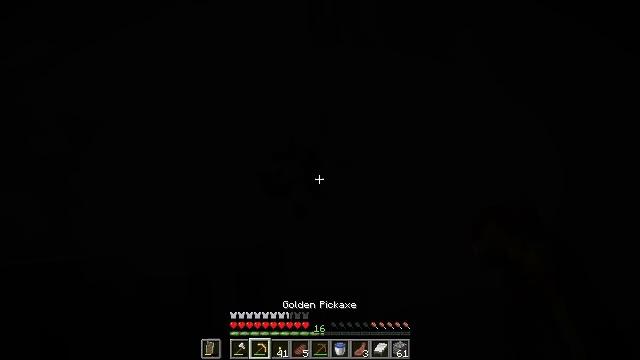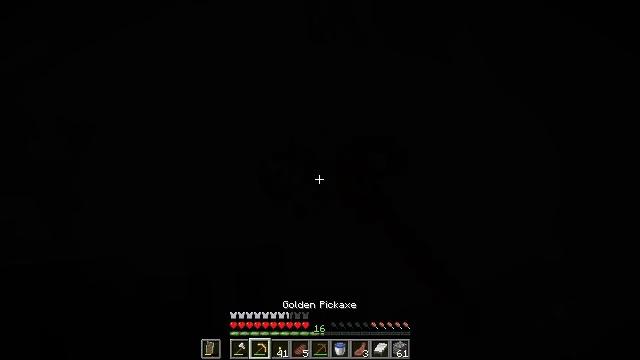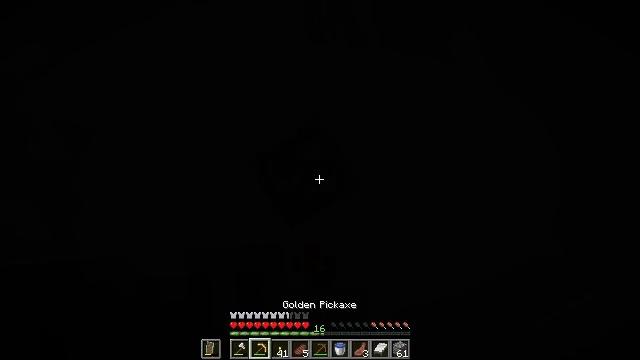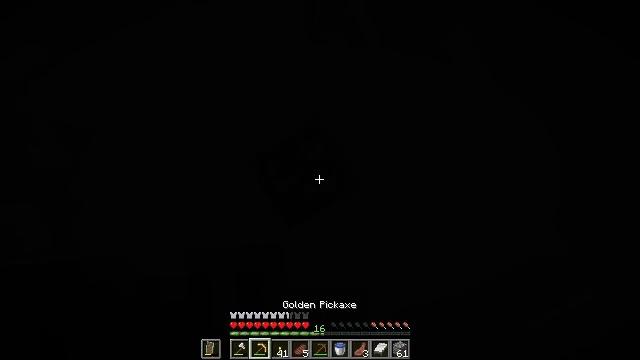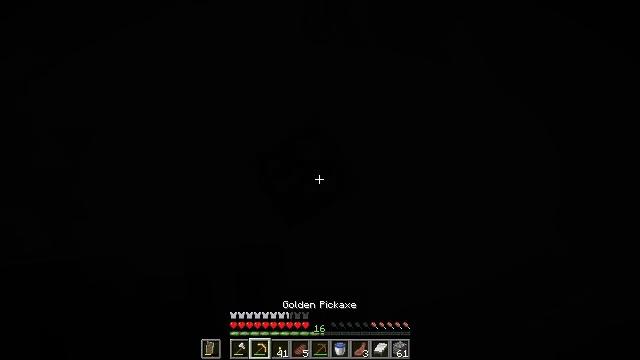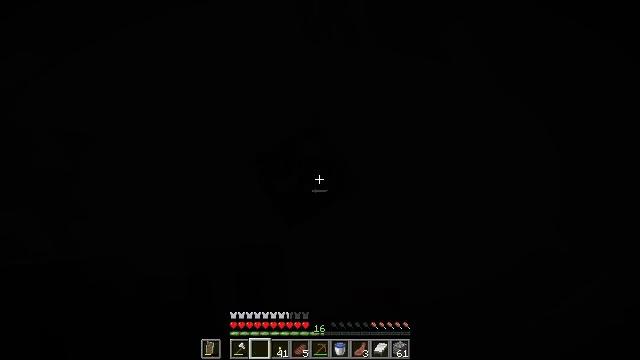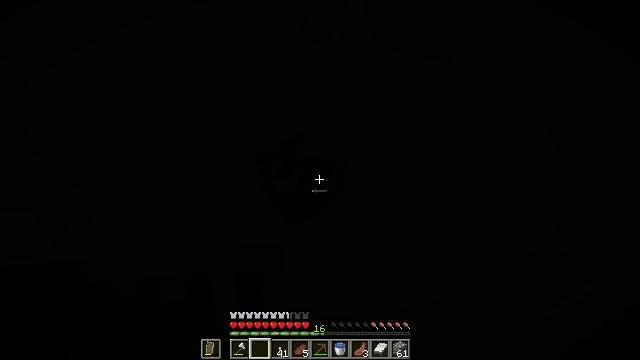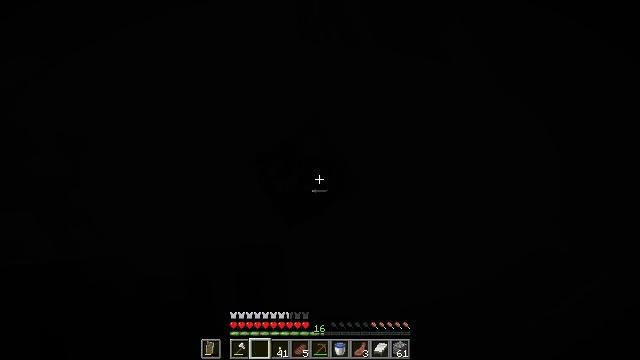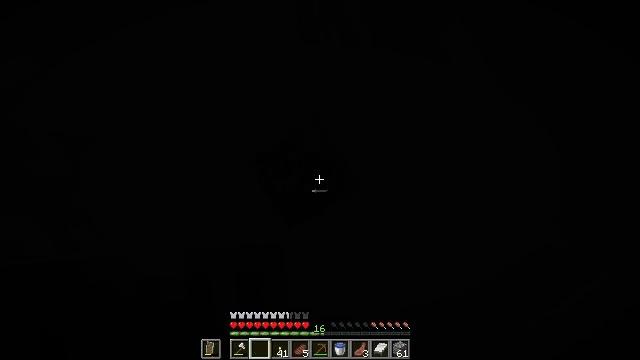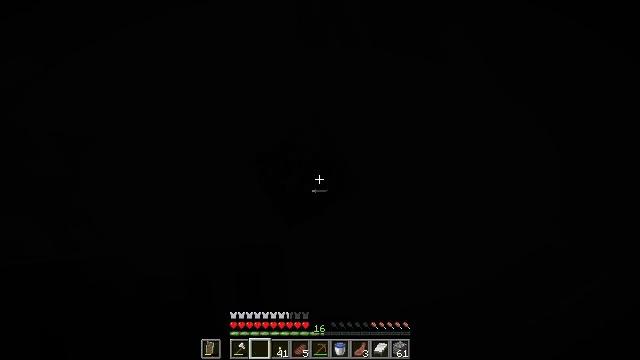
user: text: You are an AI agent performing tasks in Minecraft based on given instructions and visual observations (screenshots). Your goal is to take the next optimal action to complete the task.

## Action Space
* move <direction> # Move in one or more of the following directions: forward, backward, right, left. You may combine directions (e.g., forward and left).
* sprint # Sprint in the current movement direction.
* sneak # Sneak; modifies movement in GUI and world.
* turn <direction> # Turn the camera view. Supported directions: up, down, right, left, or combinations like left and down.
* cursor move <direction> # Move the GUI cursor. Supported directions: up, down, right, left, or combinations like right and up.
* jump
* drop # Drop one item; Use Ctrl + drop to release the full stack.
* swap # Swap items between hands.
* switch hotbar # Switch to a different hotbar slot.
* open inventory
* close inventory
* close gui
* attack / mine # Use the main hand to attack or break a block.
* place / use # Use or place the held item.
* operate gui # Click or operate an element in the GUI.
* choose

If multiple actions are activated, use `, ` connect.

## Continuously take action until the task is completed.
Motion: motion action
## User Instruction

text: Remove a golden pickaxe from the inventory.
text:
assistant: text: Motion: attack / mine
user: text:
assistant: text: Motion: attack / mine
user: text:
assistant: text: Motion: attack / mine
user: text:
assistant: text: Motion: attack / mine
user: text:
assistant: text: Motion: attack / mine, drop
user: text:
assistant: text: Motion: attack / mine, drop
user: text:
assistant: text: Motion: attack / mine, drop
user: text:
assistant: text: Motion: attack / mine
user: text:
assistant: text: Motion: attack / mine
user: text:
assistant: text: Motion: attack / mine